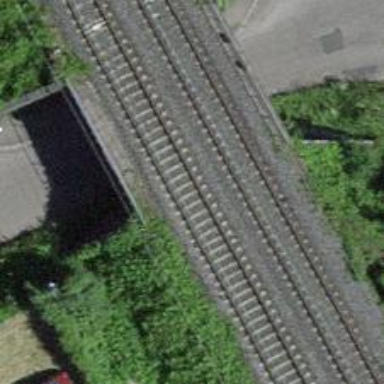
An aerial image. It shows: Bridge over electrified railway with contact line.